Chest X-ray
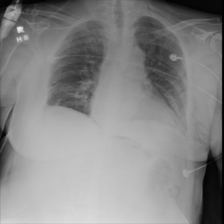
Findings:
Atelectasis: negative
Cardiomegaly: negative
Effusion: positive
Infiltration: negative
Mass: negative
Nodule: negative
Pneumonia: negative
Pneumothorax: negative
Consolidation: negative
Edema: negative
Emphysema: positive
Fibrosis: negative
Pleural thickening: negative
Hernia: negative